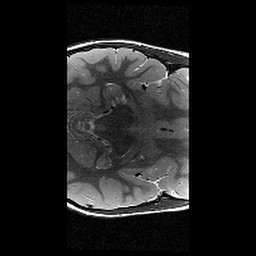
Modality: T2w
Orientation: axial
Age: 8
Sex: female
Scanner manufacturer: siemens
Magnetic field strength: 3 T
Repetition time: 9.23 s
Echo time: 0.067 s